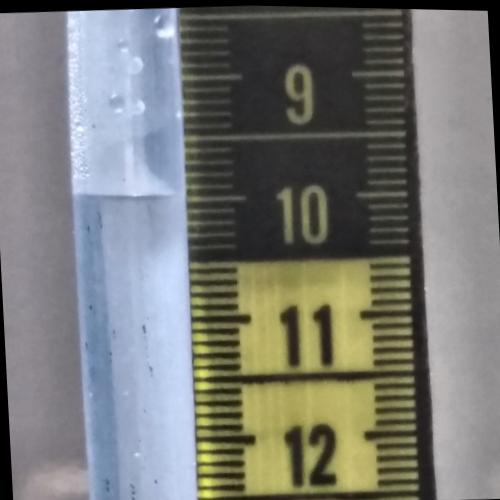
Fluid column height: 10.0 cm